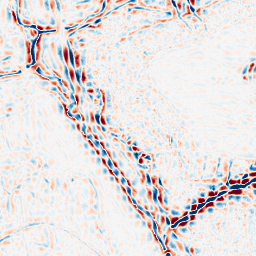
Category: wavelet
Decomposition family: wavelet_biorthogonal
Decomposition parameters: wavelet: bior5.5
level: 3
Upsampling method: bilinear
Upsampling parameters: scale: 2
Upsampling scale: 2